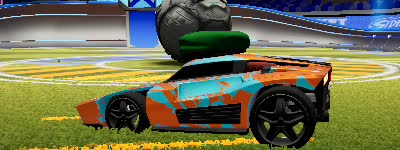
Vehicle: breakout